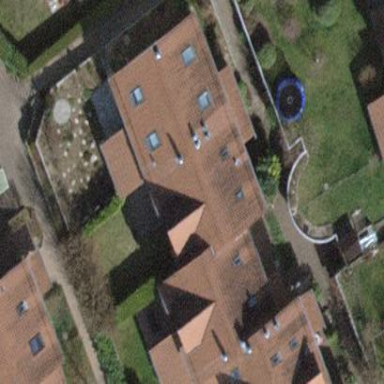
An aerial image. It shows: Simple and straightforward house.